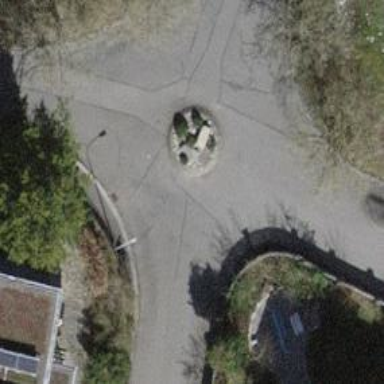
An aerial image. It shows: Mini roundabout on the road.